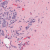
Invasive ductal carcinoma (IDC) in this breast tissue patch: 1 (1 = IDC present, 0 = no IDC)